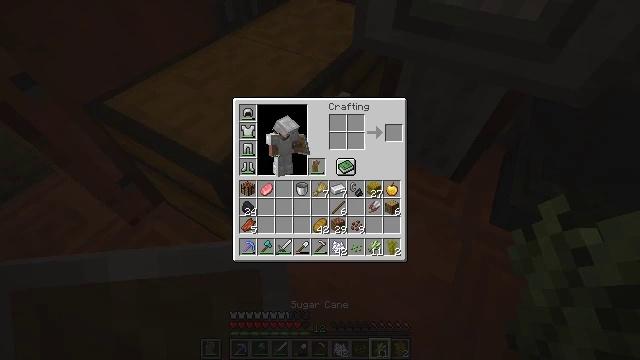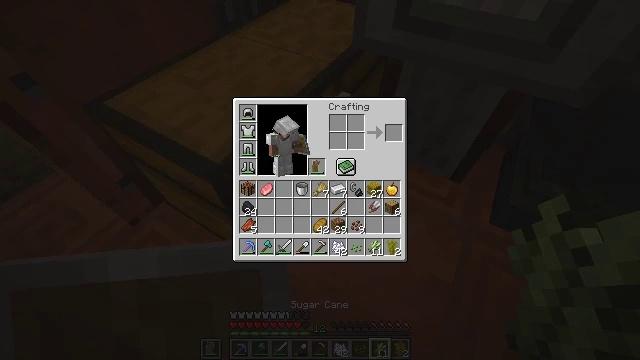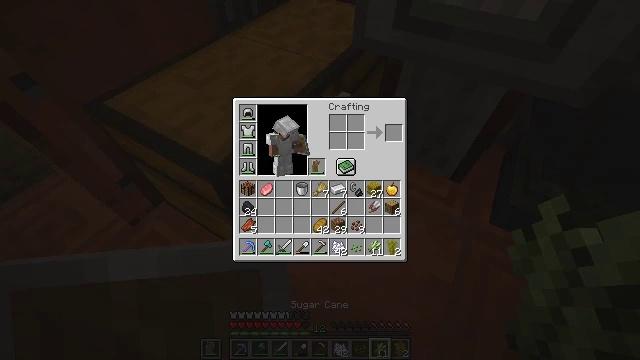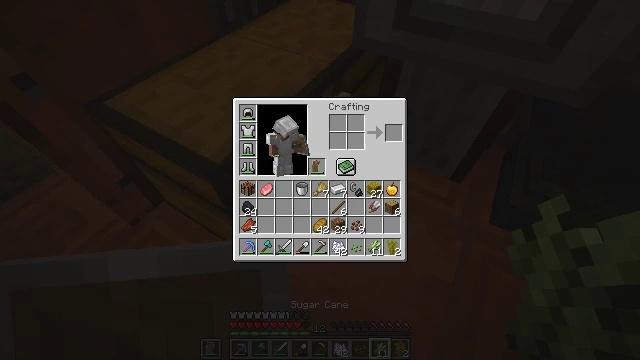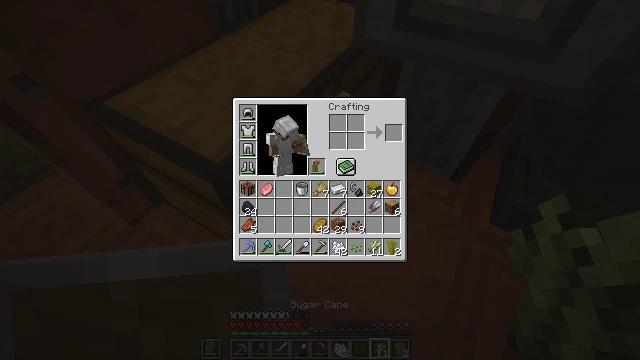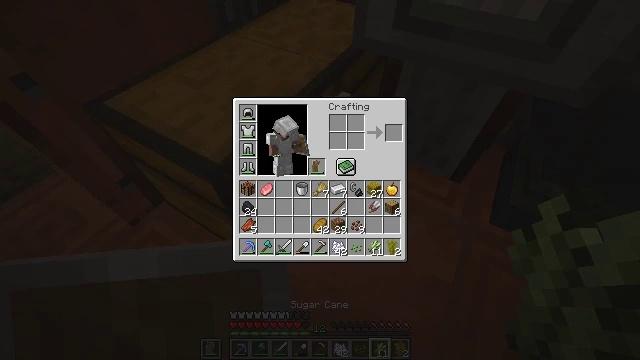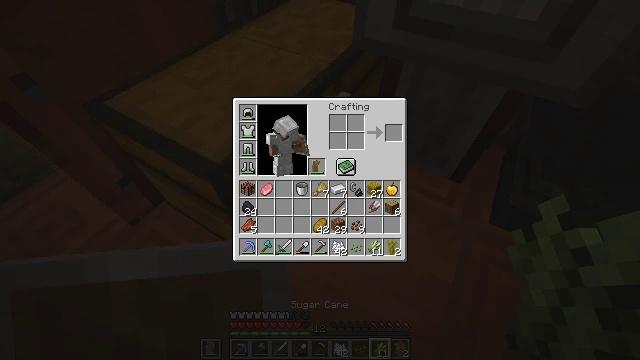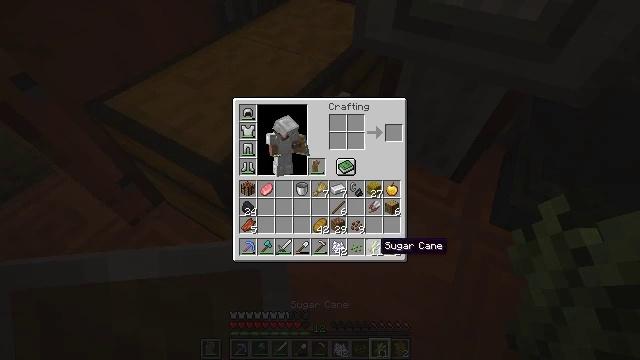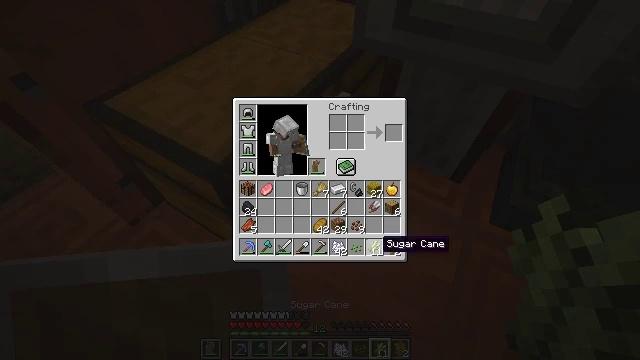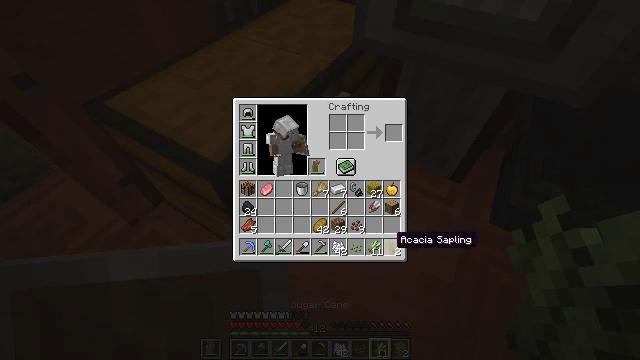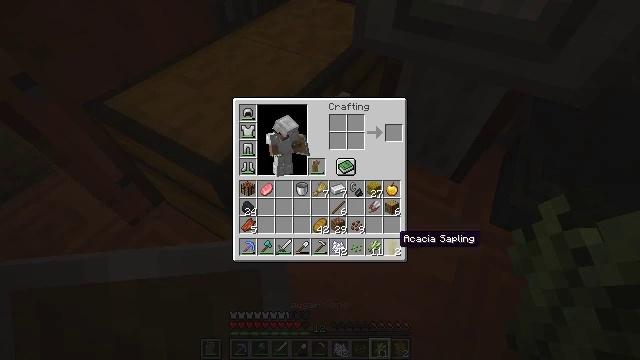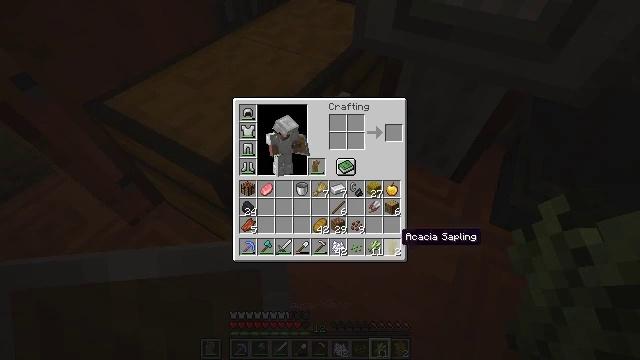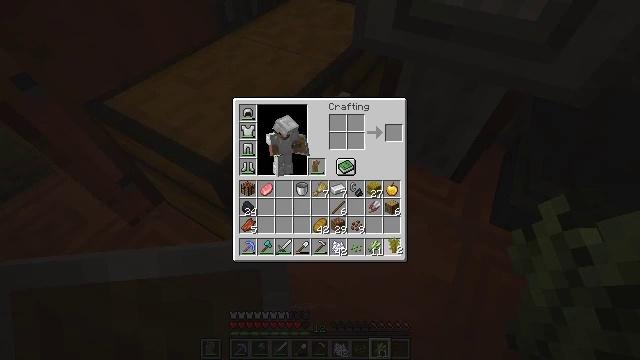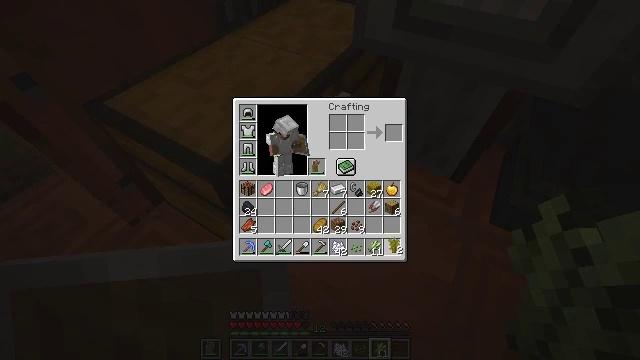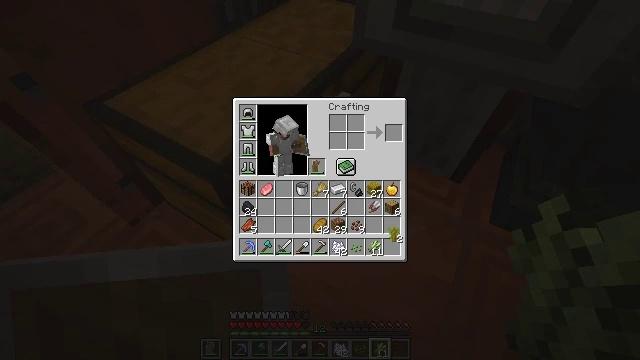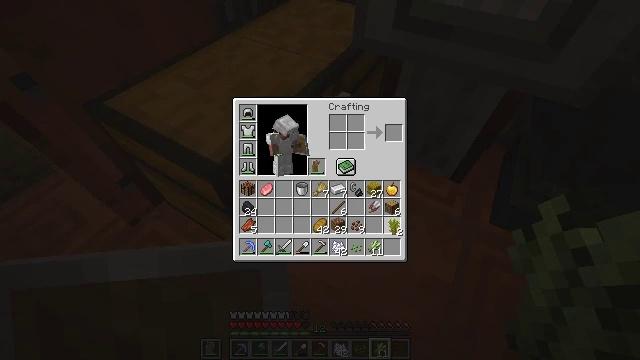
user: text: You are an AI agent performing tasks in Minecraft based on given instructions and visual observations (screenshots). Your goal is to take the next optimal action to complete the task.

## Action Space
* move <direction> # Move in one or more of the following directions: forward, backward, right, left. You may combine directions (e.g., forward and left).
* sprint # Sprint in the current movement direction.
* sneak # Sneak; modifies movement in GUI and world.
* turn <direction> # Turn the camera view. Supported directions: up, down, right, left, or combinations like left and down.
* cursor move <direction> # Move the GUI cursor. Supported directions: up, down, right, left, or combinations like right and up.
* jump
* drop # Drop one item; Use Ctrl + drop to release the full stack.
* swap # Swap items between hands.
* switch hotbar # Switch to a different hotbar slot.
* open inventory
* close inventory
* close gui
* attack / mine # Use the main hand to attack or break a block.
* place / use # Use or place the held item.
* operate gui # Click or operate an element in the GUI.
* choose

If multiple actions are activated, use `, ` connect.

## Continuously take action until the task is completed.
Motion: motion action
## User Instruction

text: Combine iron ingots to craft a bucket.
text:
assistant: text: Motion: cursor move left and up
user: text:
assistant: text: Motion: cursor move left
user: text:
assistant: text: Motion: no_op
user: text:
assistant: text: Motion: no_op
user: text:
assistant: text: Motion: no_op
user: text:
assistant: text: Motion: no_op
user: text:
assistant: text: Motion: no_op
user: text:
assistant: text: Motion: no_op
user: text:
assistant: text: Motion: cursor move right
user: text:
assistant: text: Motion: no_op
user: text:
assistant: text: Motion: no_op
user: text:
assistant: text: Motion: operate gui
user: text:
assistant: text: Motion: operate gui
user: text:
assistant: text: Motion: cursor move up
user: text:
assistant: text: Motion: no_op
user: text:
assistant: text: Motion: no_op
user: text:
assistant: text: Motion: operate gui
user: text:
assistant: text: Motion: operate gui
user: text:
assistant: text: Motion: operate gui
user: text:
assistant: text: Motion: no_op
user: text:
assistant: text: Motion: no_op
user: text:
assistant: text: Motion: no_op
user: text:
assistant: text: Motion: no_op
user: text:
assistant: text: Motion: no_op
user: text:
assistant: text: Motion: no_op
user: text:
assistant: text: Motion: cursor move right
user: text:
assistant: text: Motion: cursor move right
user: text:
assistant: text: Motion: cursor move right and up
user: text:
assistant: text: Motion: turn right, close gui
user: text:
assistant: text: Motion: turn right and up, open inventory